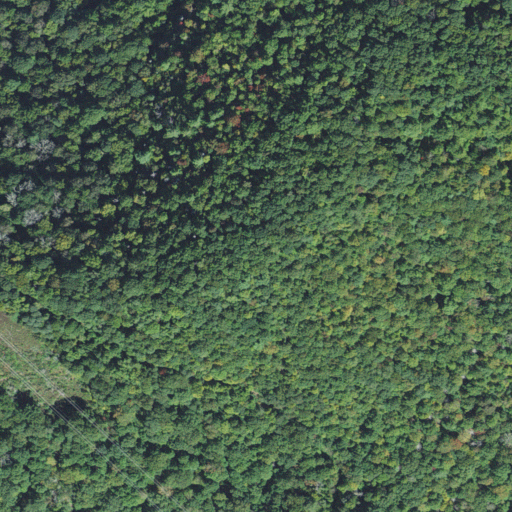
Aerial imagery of mountain in North Carolina named Fox Knob containing deciduous forest and mixed forest